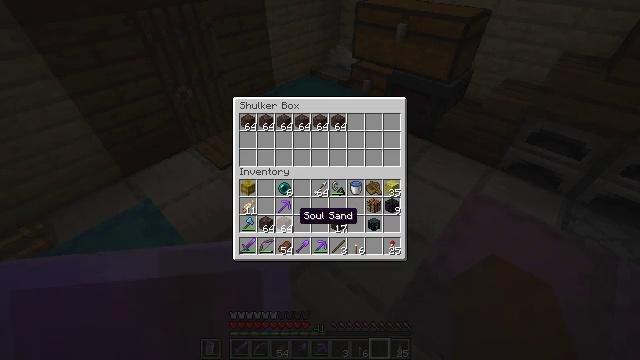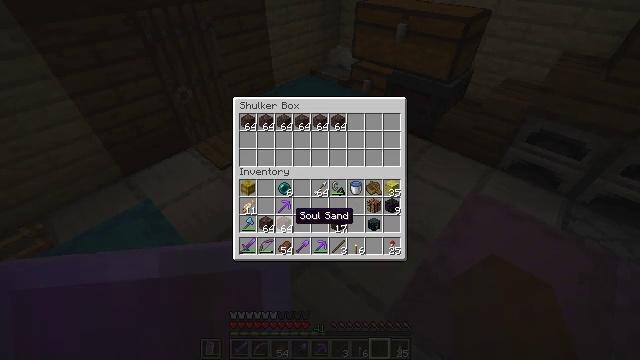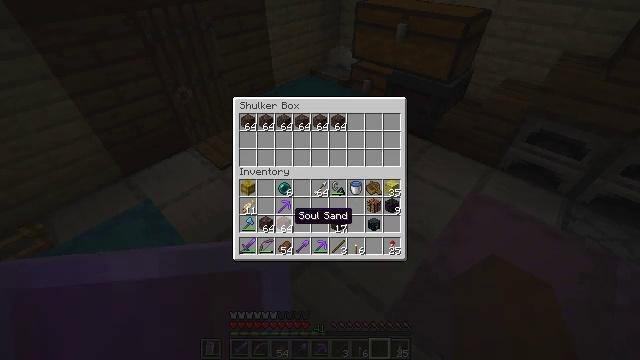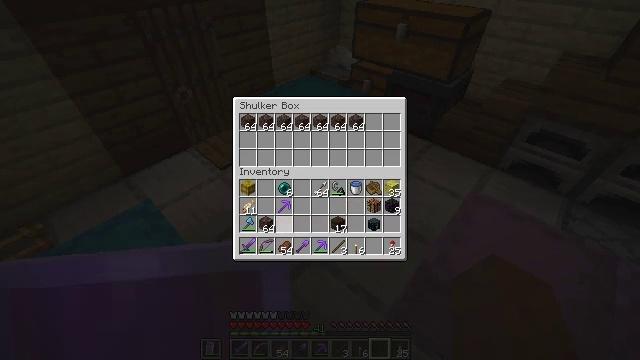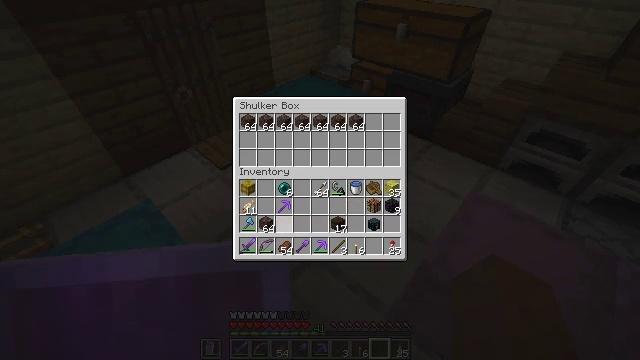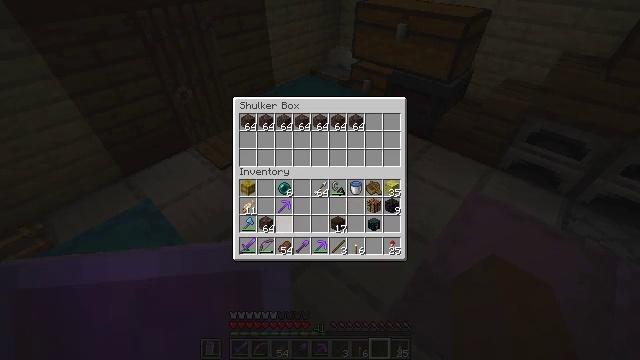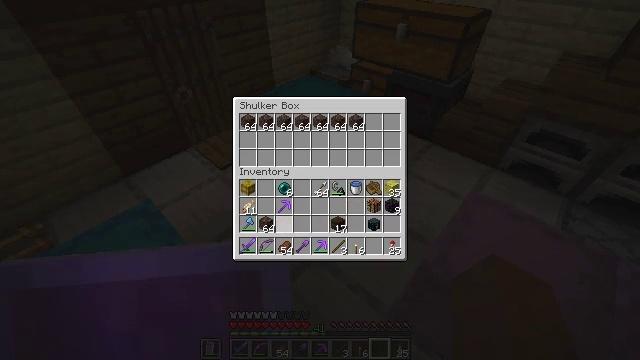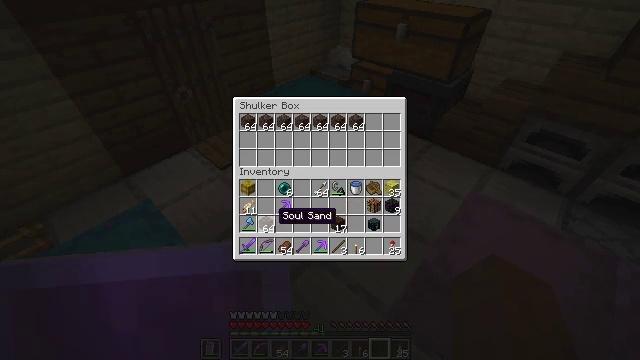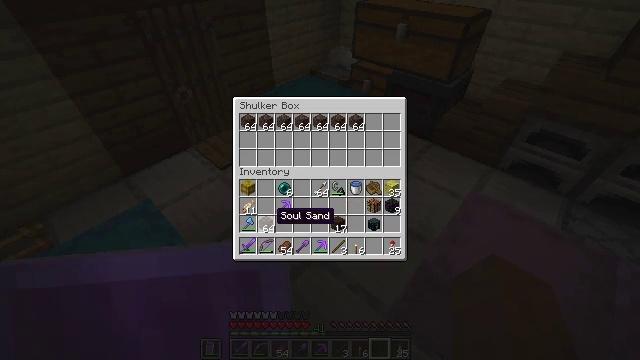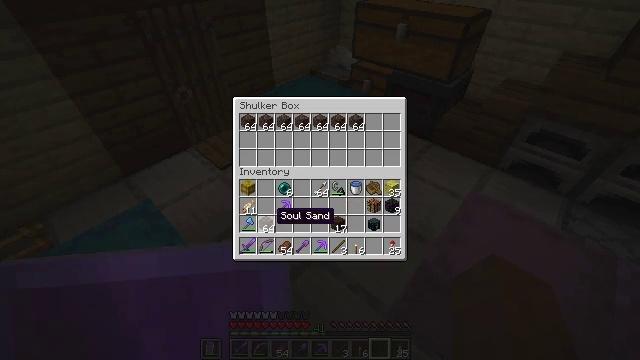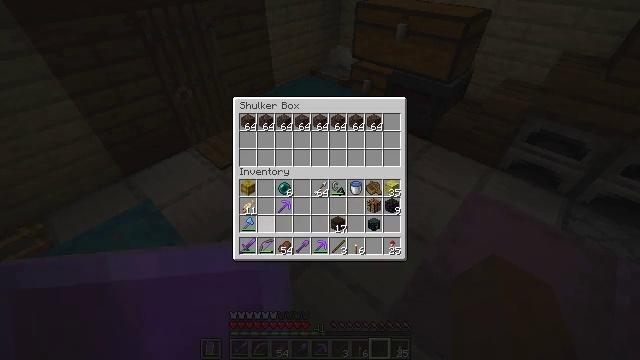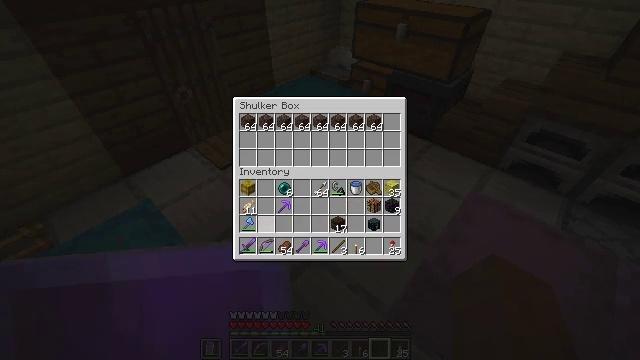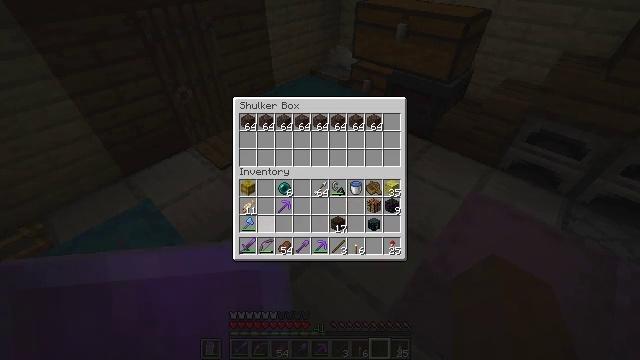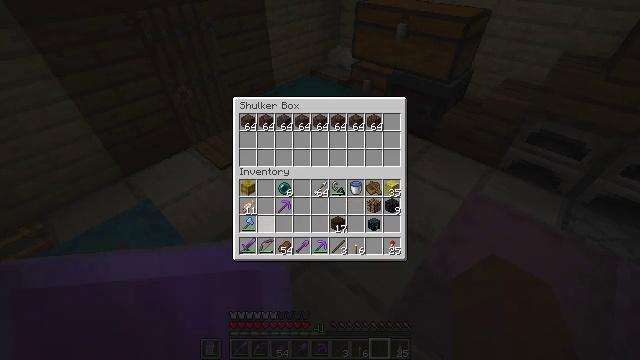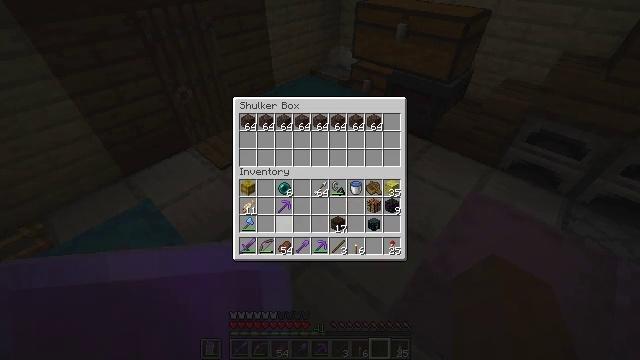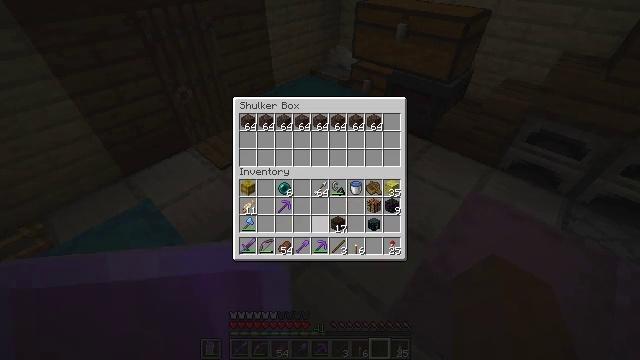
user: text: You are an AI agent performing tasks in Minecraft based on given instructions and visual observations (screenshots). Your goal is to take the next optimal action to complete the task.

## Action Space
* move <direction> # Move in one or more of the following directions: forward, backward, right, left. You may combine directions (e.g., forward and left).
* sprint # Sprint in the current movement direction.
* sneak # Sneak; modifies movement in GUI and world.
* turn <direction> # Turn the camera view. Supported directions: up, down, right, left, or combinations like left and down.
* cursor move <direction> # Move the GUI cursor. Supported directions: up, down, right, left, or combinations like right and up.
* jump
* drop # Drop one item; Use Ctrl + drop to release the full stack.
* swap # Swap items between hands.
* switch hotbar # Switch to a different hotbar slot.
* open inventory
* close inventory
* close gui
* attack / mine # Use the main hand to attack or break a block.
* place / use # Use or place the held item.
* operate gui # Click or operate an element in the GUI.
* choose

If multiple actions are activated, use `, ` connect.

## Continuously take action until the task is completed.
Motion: motion action
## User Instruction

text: mine block cyan shulker box
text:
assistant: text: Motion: sneak
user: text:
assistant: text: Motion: sneak
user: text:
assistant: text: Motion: sneak, attack / mine
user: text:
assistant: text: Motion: sneak, attack / mine
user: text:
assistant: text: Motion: sneak, attack / mine
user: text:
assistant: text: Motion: sneak, attack / mine
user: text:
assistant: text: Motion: sneak, turn left
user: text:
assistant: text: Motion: sneak
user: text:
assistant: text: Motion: sneak
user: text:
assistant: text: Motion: sneak, attack / mine
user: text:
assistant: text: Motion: sneak, attack / mine
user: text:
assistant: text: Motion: sneak, attack / mine
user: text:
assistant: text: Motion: sneak
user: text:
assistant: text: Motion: sneak, turn right
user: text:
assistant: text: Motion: sneak, turn right
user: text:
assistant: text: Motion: sneak, turn right
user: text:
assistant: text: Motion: sneak, turn right and up
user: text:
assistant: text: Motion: sneak, turn right
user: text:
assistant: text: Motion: sneak, turn right
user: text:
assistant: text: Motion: sneak
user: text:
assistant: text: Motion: sneak, turn right
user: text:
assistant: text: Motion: sneak
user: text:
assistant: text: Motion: sneak
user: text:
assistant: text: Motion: sneak, turn left and up
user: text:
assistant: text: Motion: sneak
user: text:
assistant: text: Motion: sneak
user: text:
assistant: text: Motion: sneak
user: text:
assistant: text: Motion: sneak
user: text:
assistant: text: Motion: sneak, turn left
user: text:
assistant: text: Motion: sneak, turn left